Question: We have successfully deployed a LightSwitch app in a web server IIS 7. The app works perfectly when accessed via the internal IP (<URL>, the queries don't work. It does fetch ALL data but if something is entered in search fields the query fails, it shows data
fields with a red X.
Fiddler shows the following info:
'''
<LI id=L_defaultr_12>Error Code: 500 Internal Server Error. The request was rejected by the HTTP filter. Contact the server administrator. (12217)
'''
And the screen looks like this:

Any suggestion on how to trace this problem would be greatly appreciated.
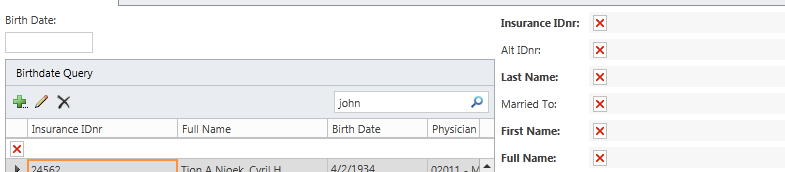
Answer: I found the problem was caused by the ISA server blocking high-bit characters. When you configure HTTP filtering to block high-bit characters, URLs that contain characters from a double-byte character set (DBCS) or URLs that contain Latin 1 characters are blocked
The solution:
Configure the Web publishing rule so that it does not block high-bit characters. To do this, follow these steps:
1. Start the ISA Server or Microsoft Forefront Threat Management Gateway, Medium Business Edition Management tool.
2. Expand ServerName, where ServerName is the name of your ISA Server or Microsoft Forefront Threat Management Gateway, Medium Business Edition computer.
3. Click Firewall Policy, click the Web publishing rule that you created to publish the Exchange Server computer for access by OWA users, and then click Edit Selected Rule.
4. Click the Traffic tab, click Filtering, and then click Configure HTTP.
5. Click to clear the Block high-bit characters check box, and then click OK two times.
6. Click Apply to update the firewall policy, and then click OK.